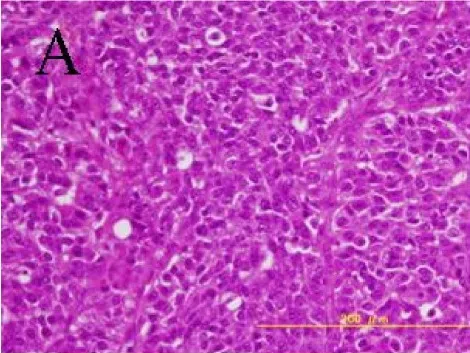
Microscopic examination of the proximal tumor in the stomach demonstrating typical histological findings of adenocarcinoma (A).
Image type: pathology (h&e)